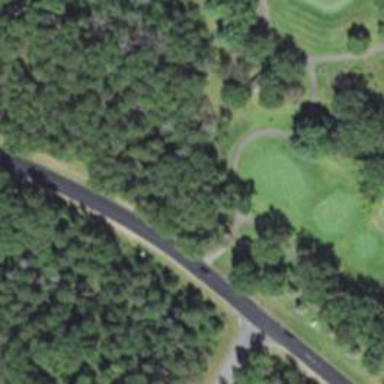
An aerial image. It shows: Service road used as golf cart path.